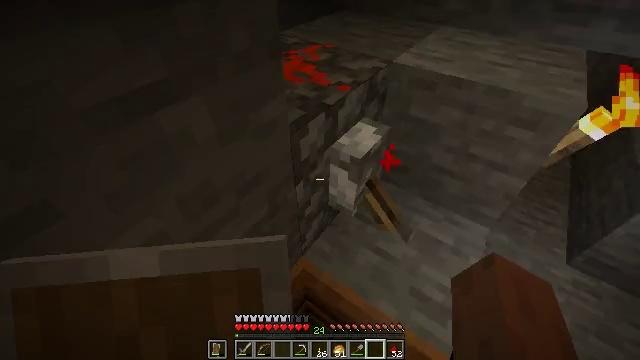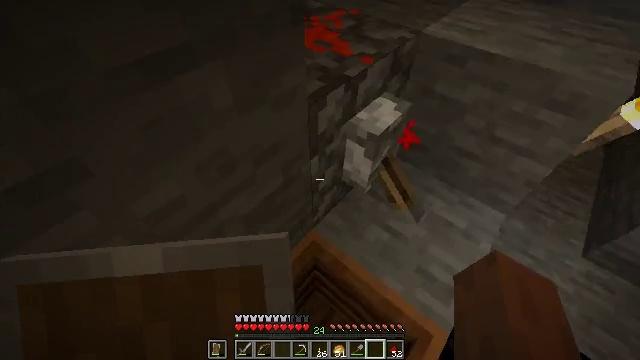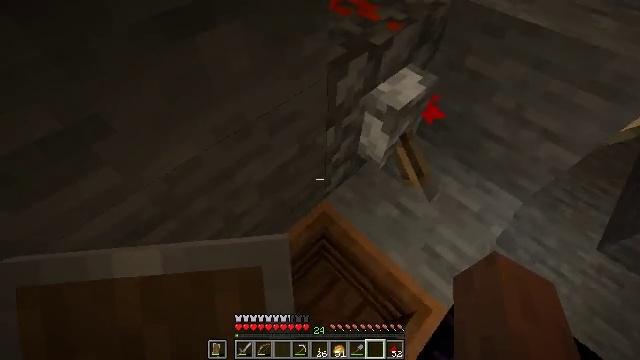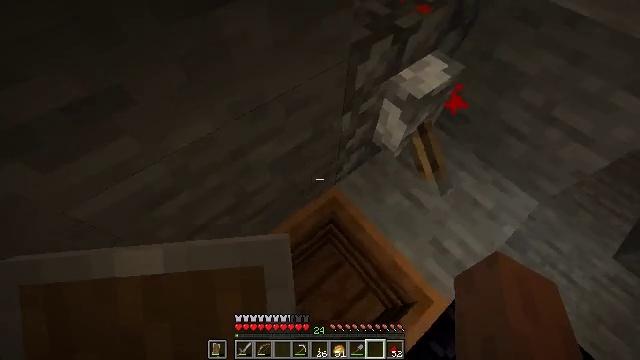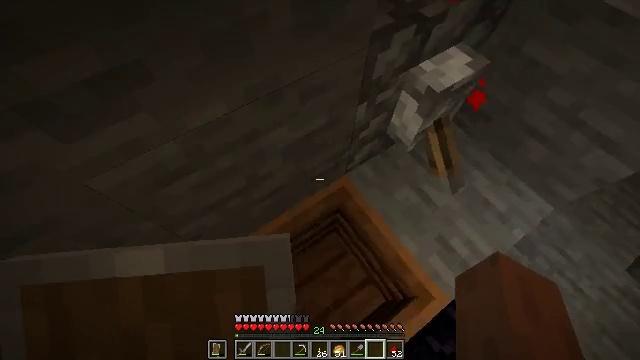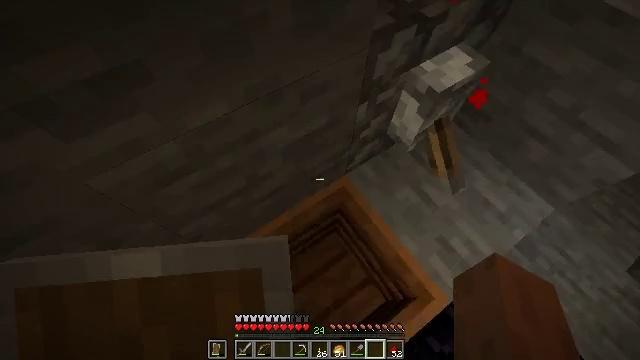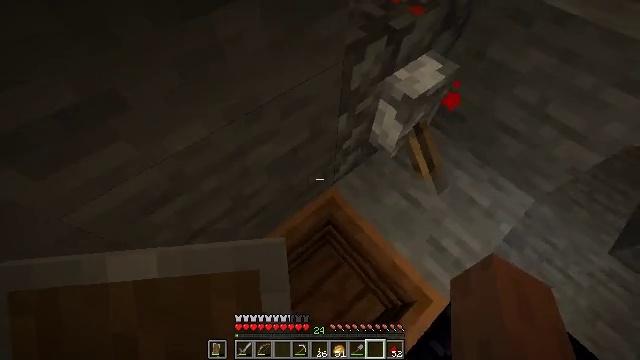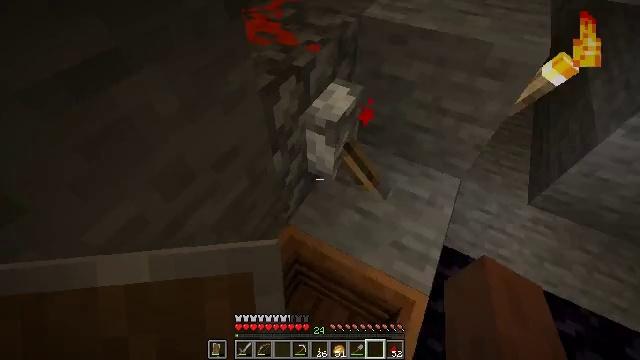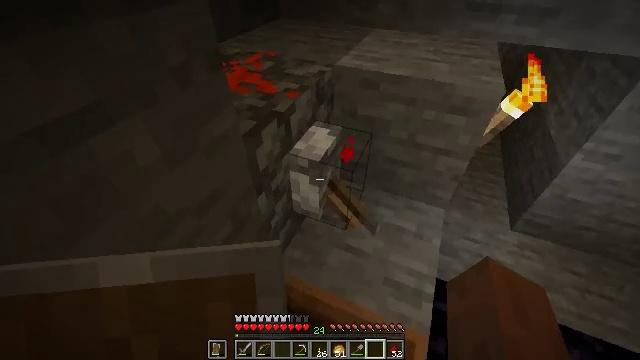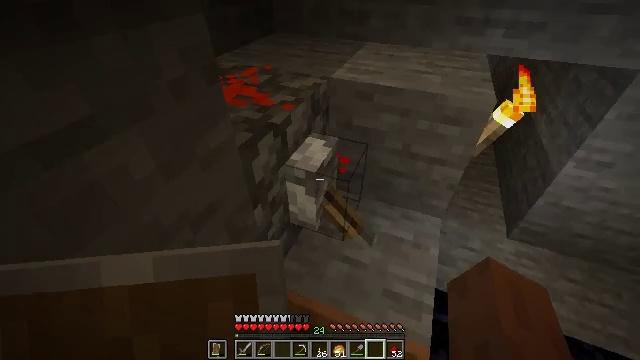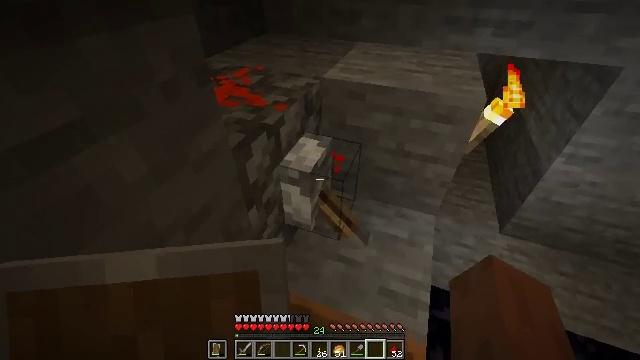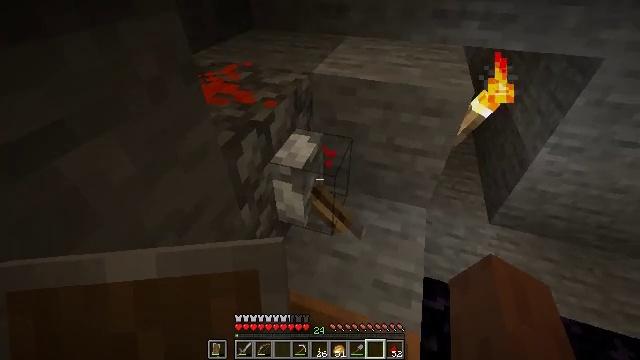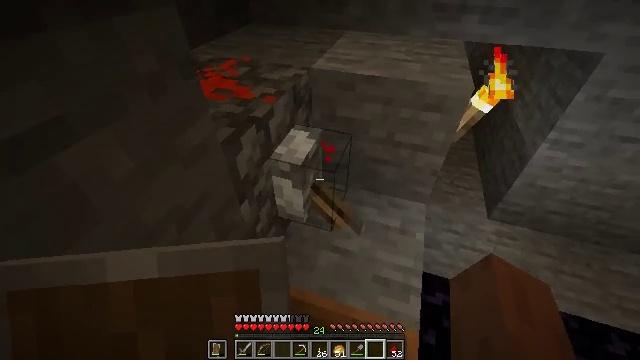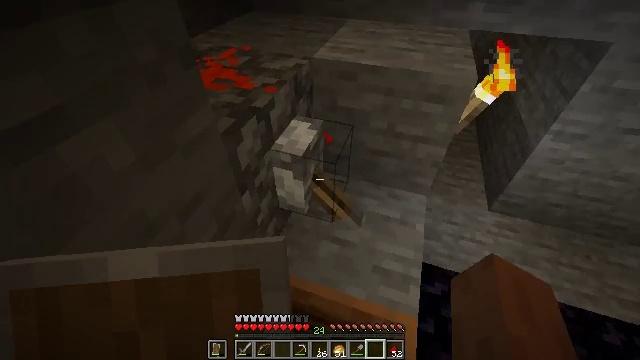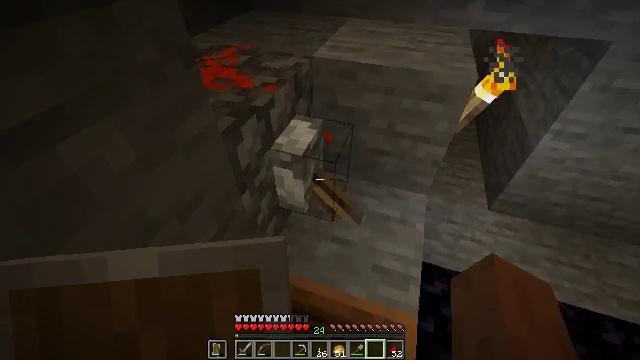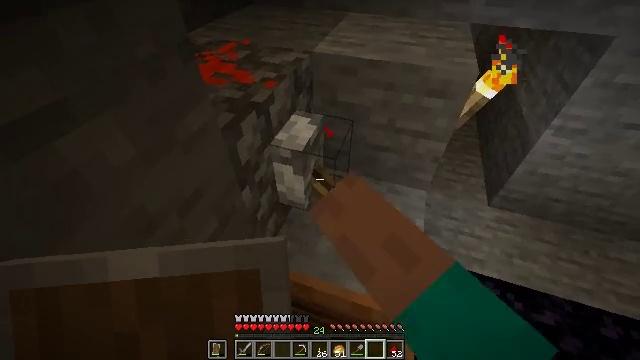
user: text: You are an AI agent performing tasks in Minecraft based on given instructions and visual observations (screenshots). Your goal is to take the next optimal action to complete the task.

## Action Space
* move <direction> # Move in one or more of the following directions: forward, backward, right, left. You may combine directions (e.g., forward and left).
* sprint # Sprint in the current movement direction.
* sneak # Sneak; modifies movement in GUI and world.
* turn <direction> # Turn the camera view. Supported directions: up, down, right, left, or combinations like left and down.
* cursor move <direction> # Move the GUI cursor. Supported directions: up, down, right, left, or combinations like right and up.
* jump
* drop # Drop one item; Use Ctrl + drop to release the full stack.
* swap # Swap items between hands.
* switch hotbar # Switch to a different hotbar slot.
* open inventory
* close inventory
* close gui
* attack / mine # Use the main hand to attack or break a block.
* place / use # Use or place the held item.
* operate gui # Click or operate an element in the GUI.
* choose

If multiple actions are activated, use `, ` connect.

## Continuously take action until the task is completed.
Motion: motion action
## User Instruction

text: Mine the piston from the build.
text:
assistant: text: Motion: turn left and down
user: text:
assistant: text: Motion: turn left and down
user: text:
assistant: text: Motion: turn left and down
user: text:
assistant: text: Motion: turn left and down
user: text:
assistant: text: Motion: no_op
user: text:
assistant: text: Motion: turn right and up
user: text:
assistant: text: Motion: turn right and up
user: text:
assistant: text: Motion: turn right and up
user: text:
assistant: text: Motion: turn right and up
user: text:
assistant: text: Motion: turn right
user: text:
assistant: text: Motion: turn right
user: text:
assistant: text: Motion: no_op
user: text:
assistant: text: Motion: turn down
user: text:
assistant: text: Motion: use / place
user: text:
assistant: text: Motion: use / place
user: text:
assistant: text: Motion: turn left and down
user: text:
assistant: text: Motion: no_op
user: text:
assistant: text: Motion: turn left
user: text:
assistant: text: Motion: turn left
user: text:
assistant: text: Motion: turn left and down
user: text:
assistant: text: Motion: turn left and down
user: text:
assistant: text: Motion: turn left and down
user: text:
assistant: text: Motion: move forward, turn left
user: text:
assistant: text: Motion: move forward, turn left
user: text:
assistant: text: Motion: turn left
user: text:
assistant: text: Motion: turn left
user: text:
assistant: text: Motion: turn left and up
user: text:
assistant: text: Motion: turn left and up
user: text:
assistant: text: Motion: turn left and up
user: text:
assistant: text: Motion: turn left and up